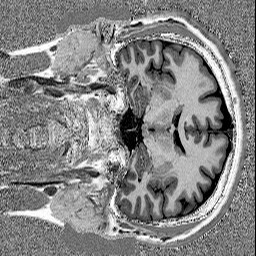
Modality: UNIT1
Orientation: coronal
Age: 29
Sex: male
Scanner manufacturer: siemens
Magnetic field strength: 3 T
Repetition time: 5 s
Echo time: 0.00298 s